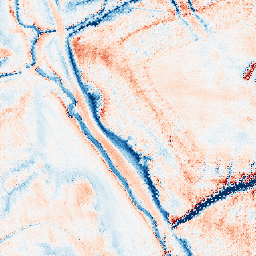
Category: edge_preserving
Decomposition family: guided
Decomposition parameters: radius: 8
eps: 0.01
Upsampling method: regularized
Upsampling parameters: scale: 2
lambda_reg: 0.1
Upsampling scale: 2